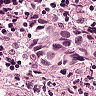
Metastatic tissue present: yes